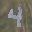
Label: 4